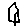
Label: house